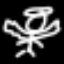
Label: angel